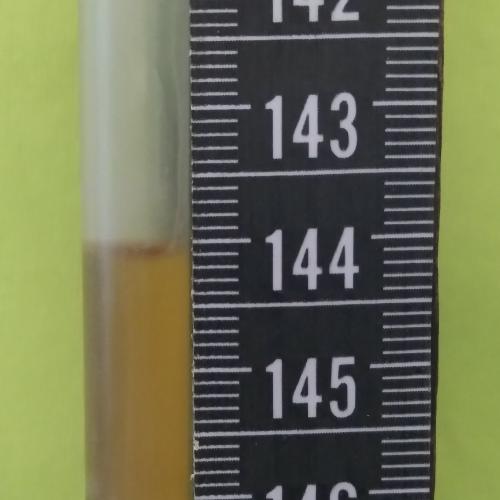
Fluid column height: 144.1 cm